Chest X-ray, AP view. Patient: 42 years old, sex M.
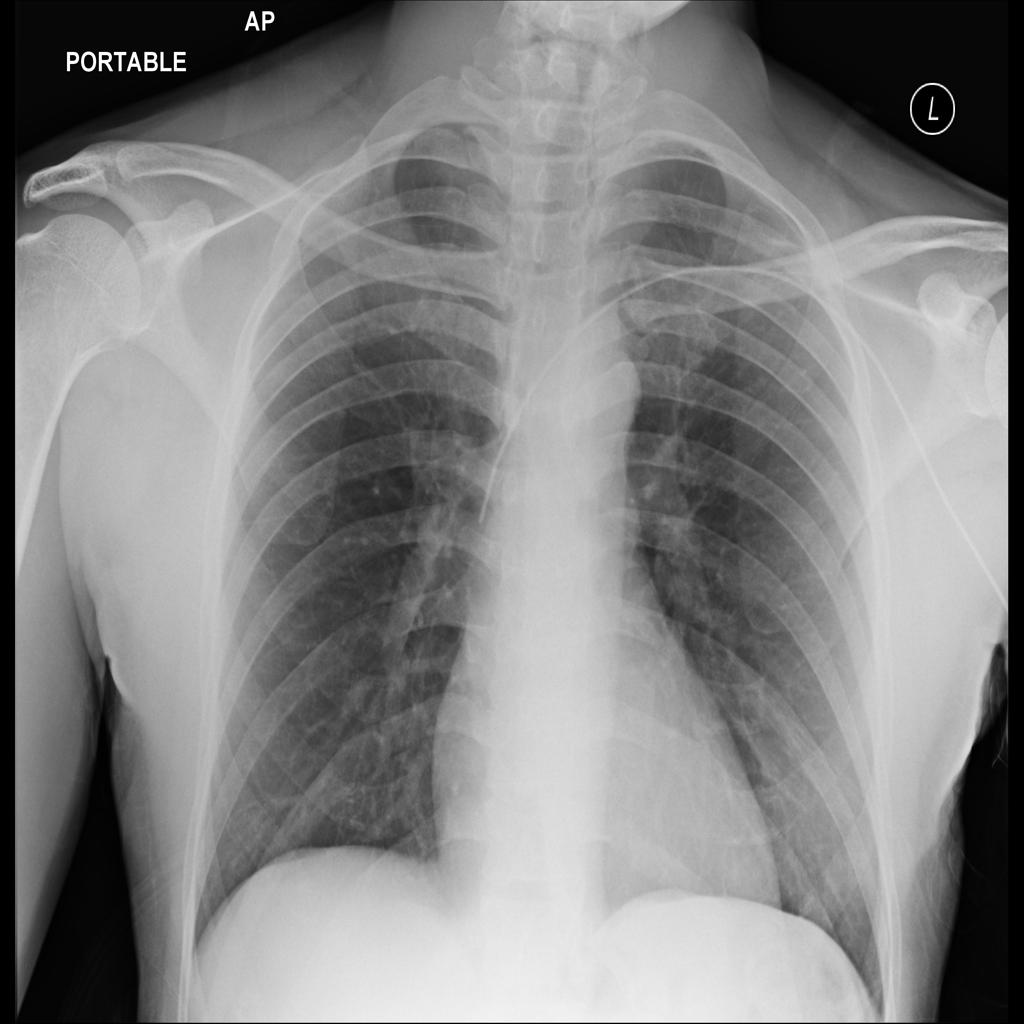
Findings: No Finding